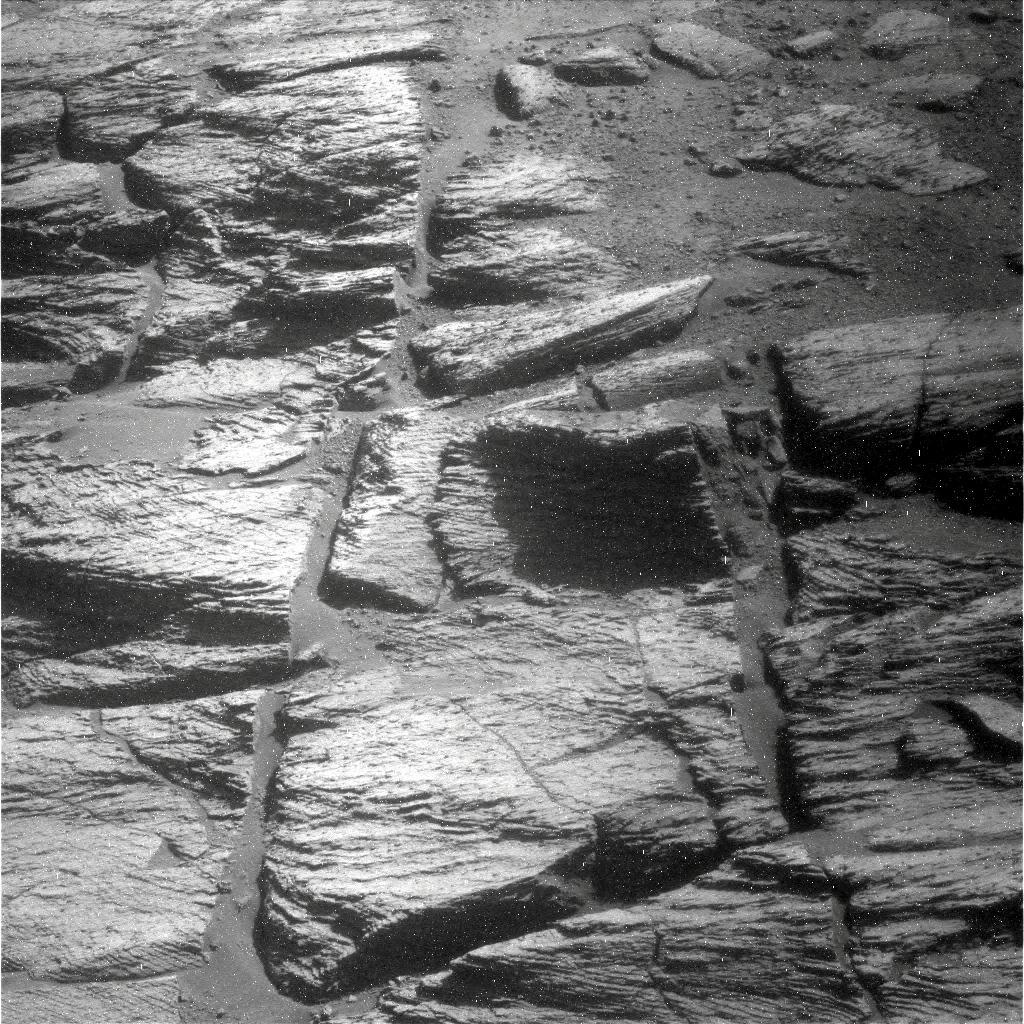
Terrain classes present: Bedrock, Gravel / Sand / Soil, Shadow